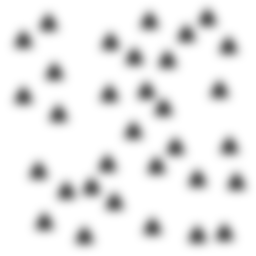
Squares: 0
Triangles: 32
Stars: 0
Total shapes: 32